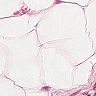
Metastatic tissue present: no